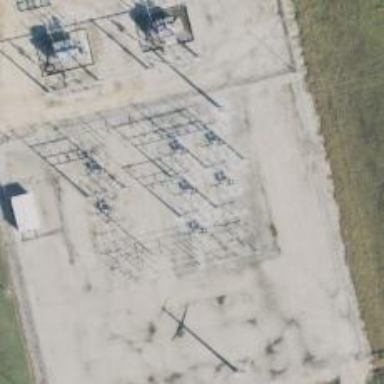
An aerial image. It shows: Switch used for power control.